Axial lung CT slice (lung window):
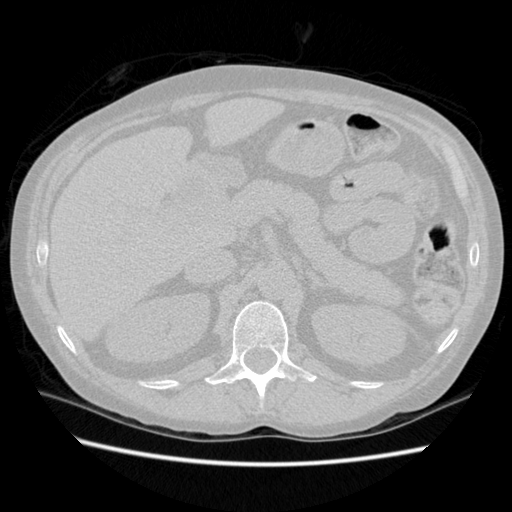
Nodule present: no